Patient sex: F
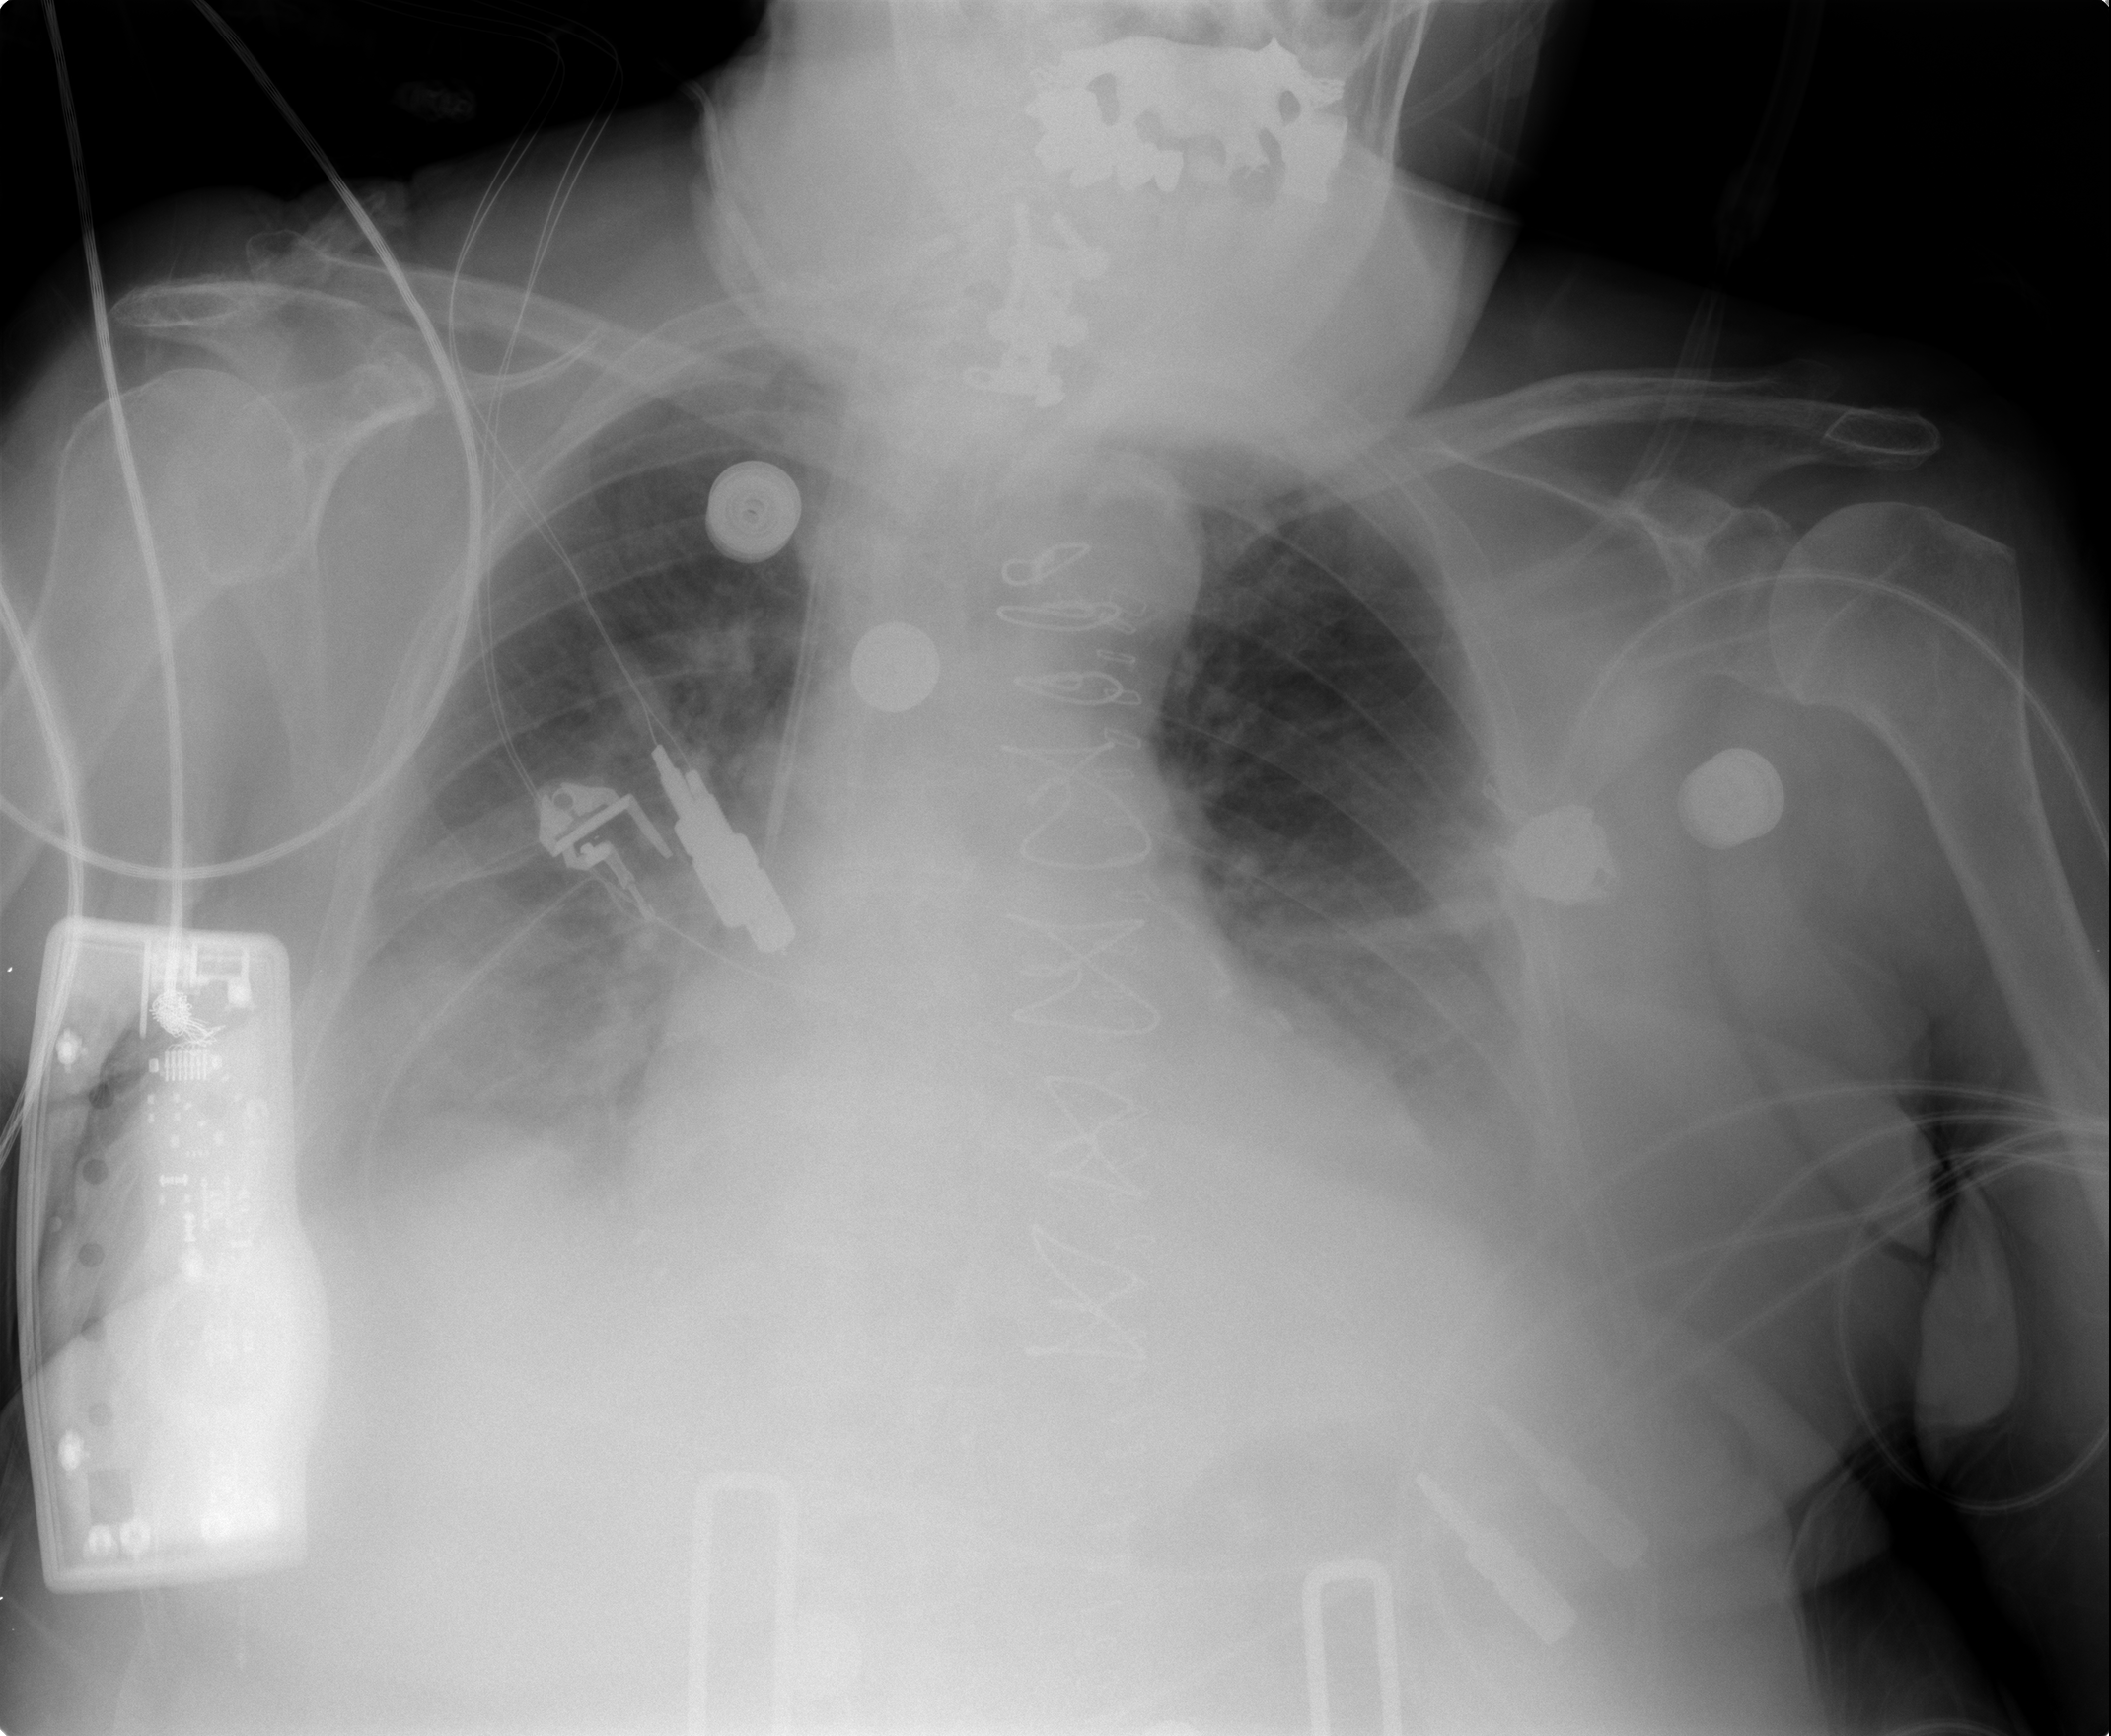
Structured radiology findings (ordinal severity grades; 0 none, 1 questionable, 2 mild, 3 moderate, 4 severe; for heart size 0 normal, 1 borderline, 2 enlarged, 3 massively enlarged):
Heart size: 2
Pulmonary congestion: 2
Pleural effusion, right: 2
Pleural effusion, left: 0
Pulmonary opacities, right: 2
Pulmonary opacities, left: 0
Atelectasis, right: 2
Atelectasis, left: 2